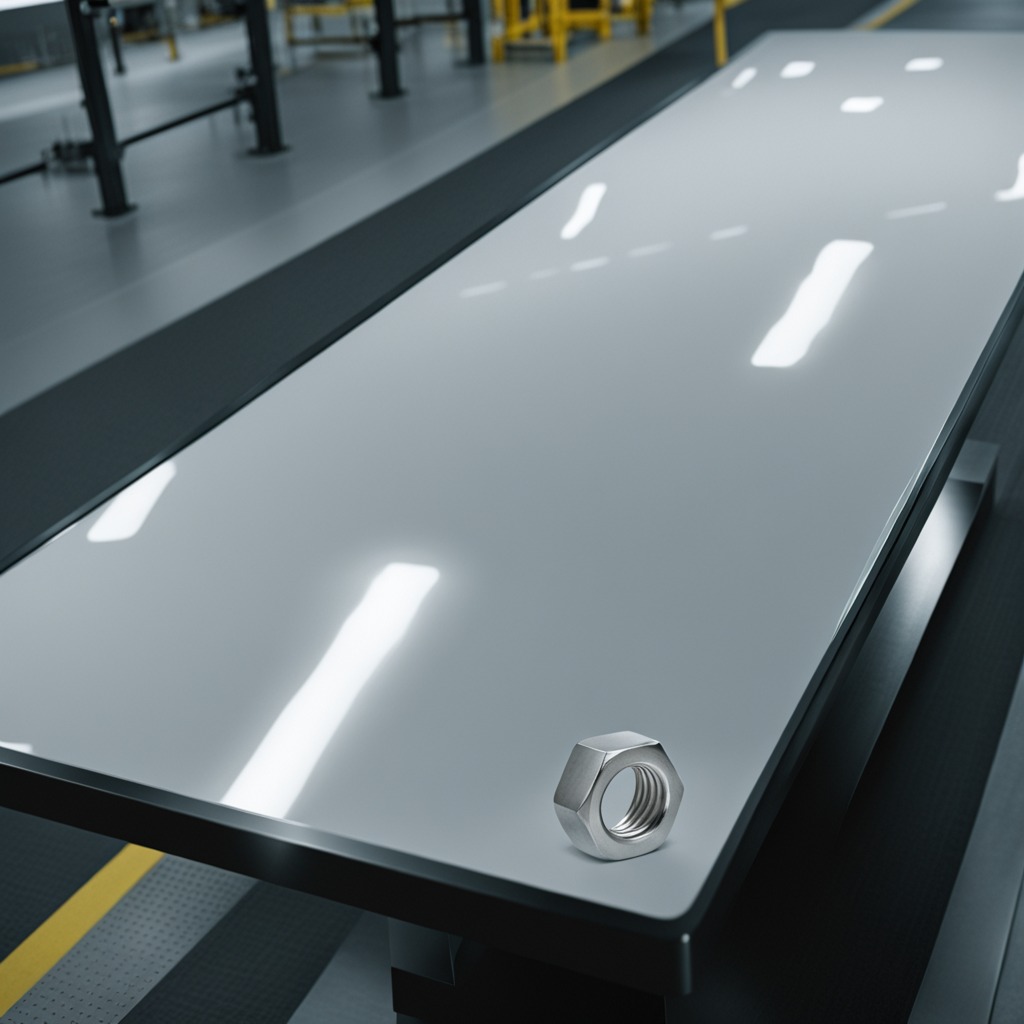
A metal nut is lying on the table in the ship maintenance bay.